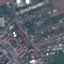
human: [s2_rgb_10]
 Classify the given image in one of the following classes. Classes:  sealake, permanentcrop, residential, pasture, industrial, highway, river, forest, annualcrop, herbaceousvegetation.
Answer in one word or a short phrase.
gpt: Residential